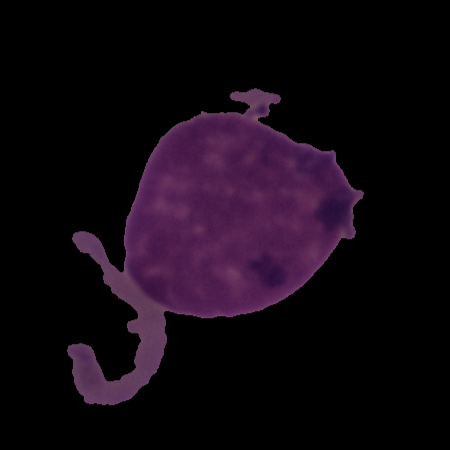
Label: healthy